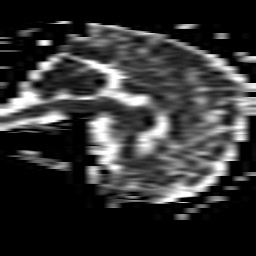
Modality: ADC
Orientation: sagittal
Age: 54
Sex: male
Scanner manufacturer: philips
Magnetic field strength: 1.5 T
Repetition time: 4.689 s
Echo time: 0.07822 s